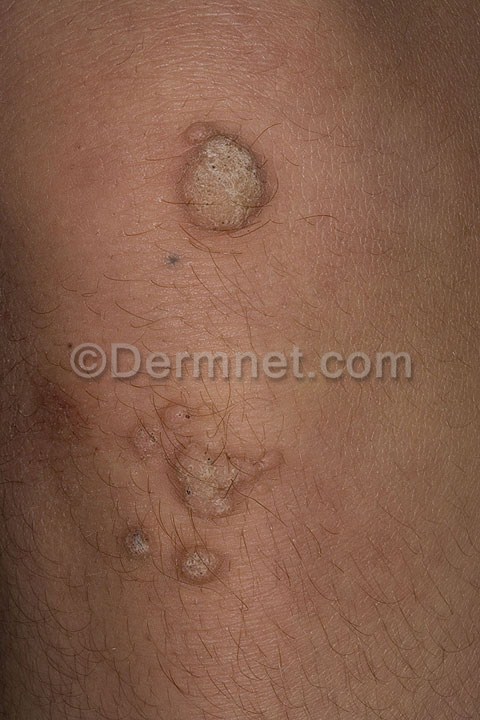
Disease: Warts Molluscum and other Viral Infections